Interaction volume radius: 10 \u00c5
Interaction volume height: 25 \u00c5
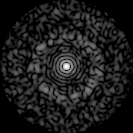
Disorder parameter: 0.8409